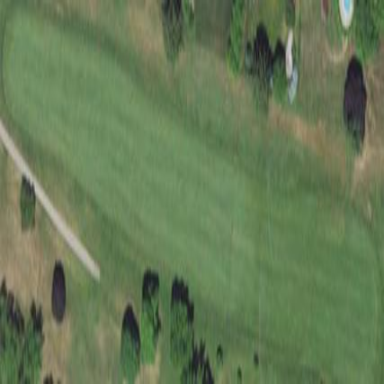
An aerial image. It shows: Scenic golf fairway.